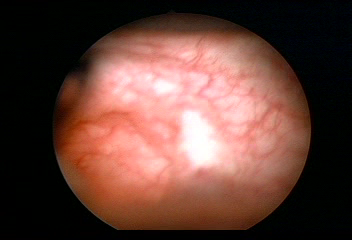
Modality: WLC
Class: Normal mucosa
Bladder cancer association: No